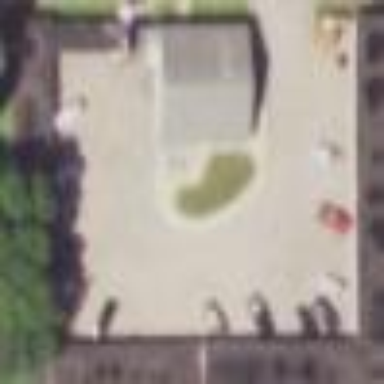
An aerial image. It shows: Motel that caters to tourists.